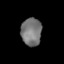
Tissue: lung
Cell type: Others
Senescence score: 0.2351
Nuclear area (px): 559
Mean DAPI intensity: 118.347